Field crop: maize
Growth stage: 1
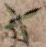
Species: atriplex